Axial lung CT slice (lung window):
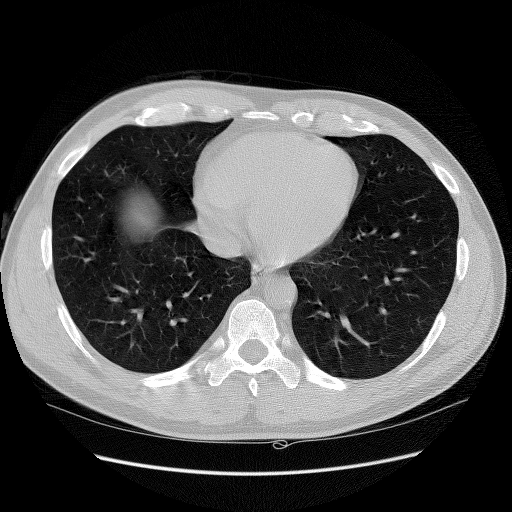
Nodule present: no